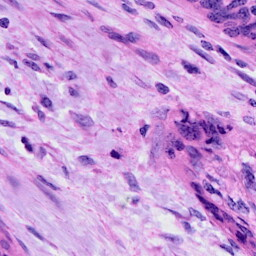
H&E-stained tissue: Cervix